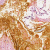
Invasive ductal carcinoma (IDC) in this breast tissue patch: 0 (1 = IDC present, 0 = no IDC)